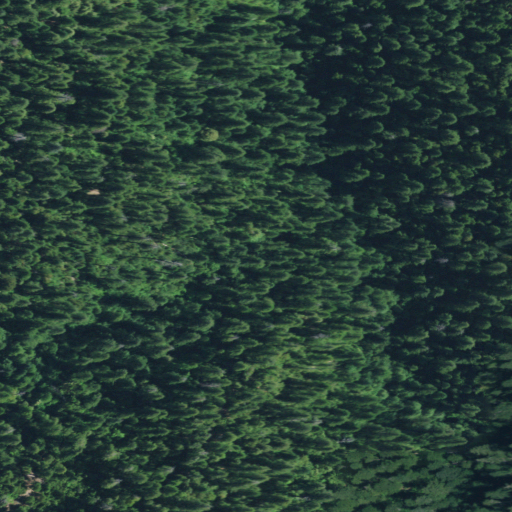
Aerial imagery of valley in California named Granite Gulch containing evergreen forest and grassland